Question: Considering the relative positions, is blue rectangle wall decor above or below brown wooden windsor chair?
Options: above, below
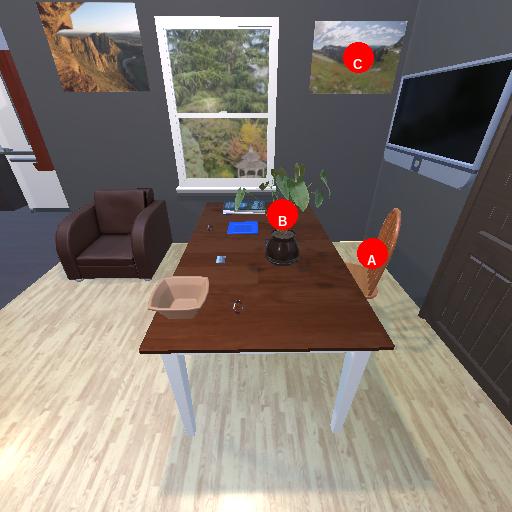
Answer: above